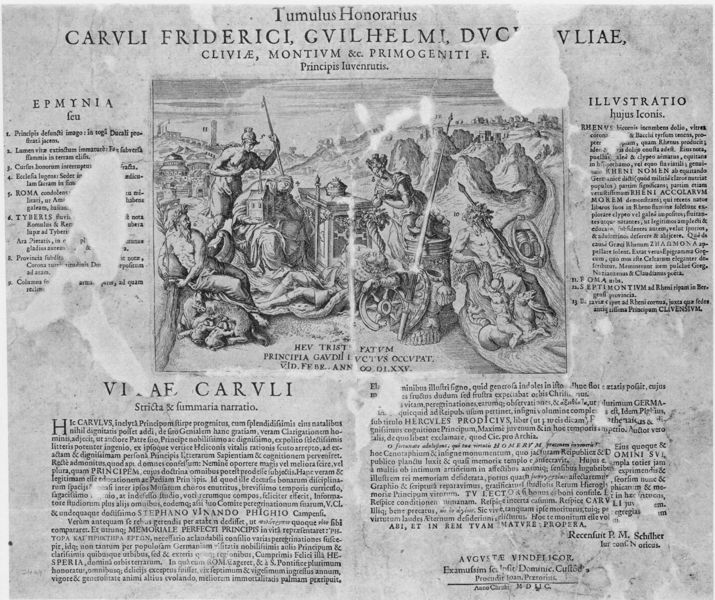
Titel: Tumulus Honorarius CARULI FRIDERICI, GVILHELMI
Künstler: Stefan Wiegand Pigge
Standort: Wolfenbüttel
Institution: Herzog August Bibliothek
Schlagwörter: berg, gott, kampf, mann, wasser, frauen, landschaft, menschen, ausschnitt, männer, schwarz, weiss, zeichnung, tiere, rahmen, tod, bild, blatt, holzschnitt, schrift, papier, berge, gebirge, grafik, graphik, spalten, rand, rad, friedrich, lanze, soldaten, inschrift, truhe, buch, druck, druckgrafik, stich, seite, illustration, schwert, text, zeitung, soldat, überschrift, helm, altar, kasten, flecken, fragment, sarg, götter, wesen, krieger, speer, speere, karl, carl, käfig, flugblatt, abbildung, wilhelm, teil, latein, lateinisch, teile, nachricht, lücke, schäden, tire, beschädigt, spalte, mitteilung, freidrich, versalie, abschnitt, versalien, menchen, bundeslade, schwrt, tumulus, schrifr, vi, carvli, caruli, friderici, abschniitt, berge fluss boot, guilhelm, honorarius, karl friedrich wilhelm